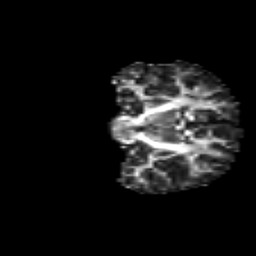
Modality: FA
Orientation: coronal
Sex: female
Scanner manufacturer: siemens
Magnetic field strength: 3 T
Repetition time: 5 s
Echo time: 0.071 s